Field crop: maize
Growth stage: 2
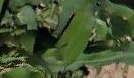
Species: maize